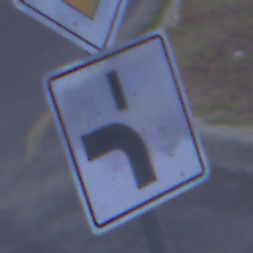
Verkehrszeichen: VerlaufVorfahrtsstrasse5
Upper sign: Vorfahrtsstrasse
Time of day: SunriseSunset
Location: Outdoor (Urban)
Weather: Overcast
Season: NotSpecified
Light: Natural